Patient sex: M
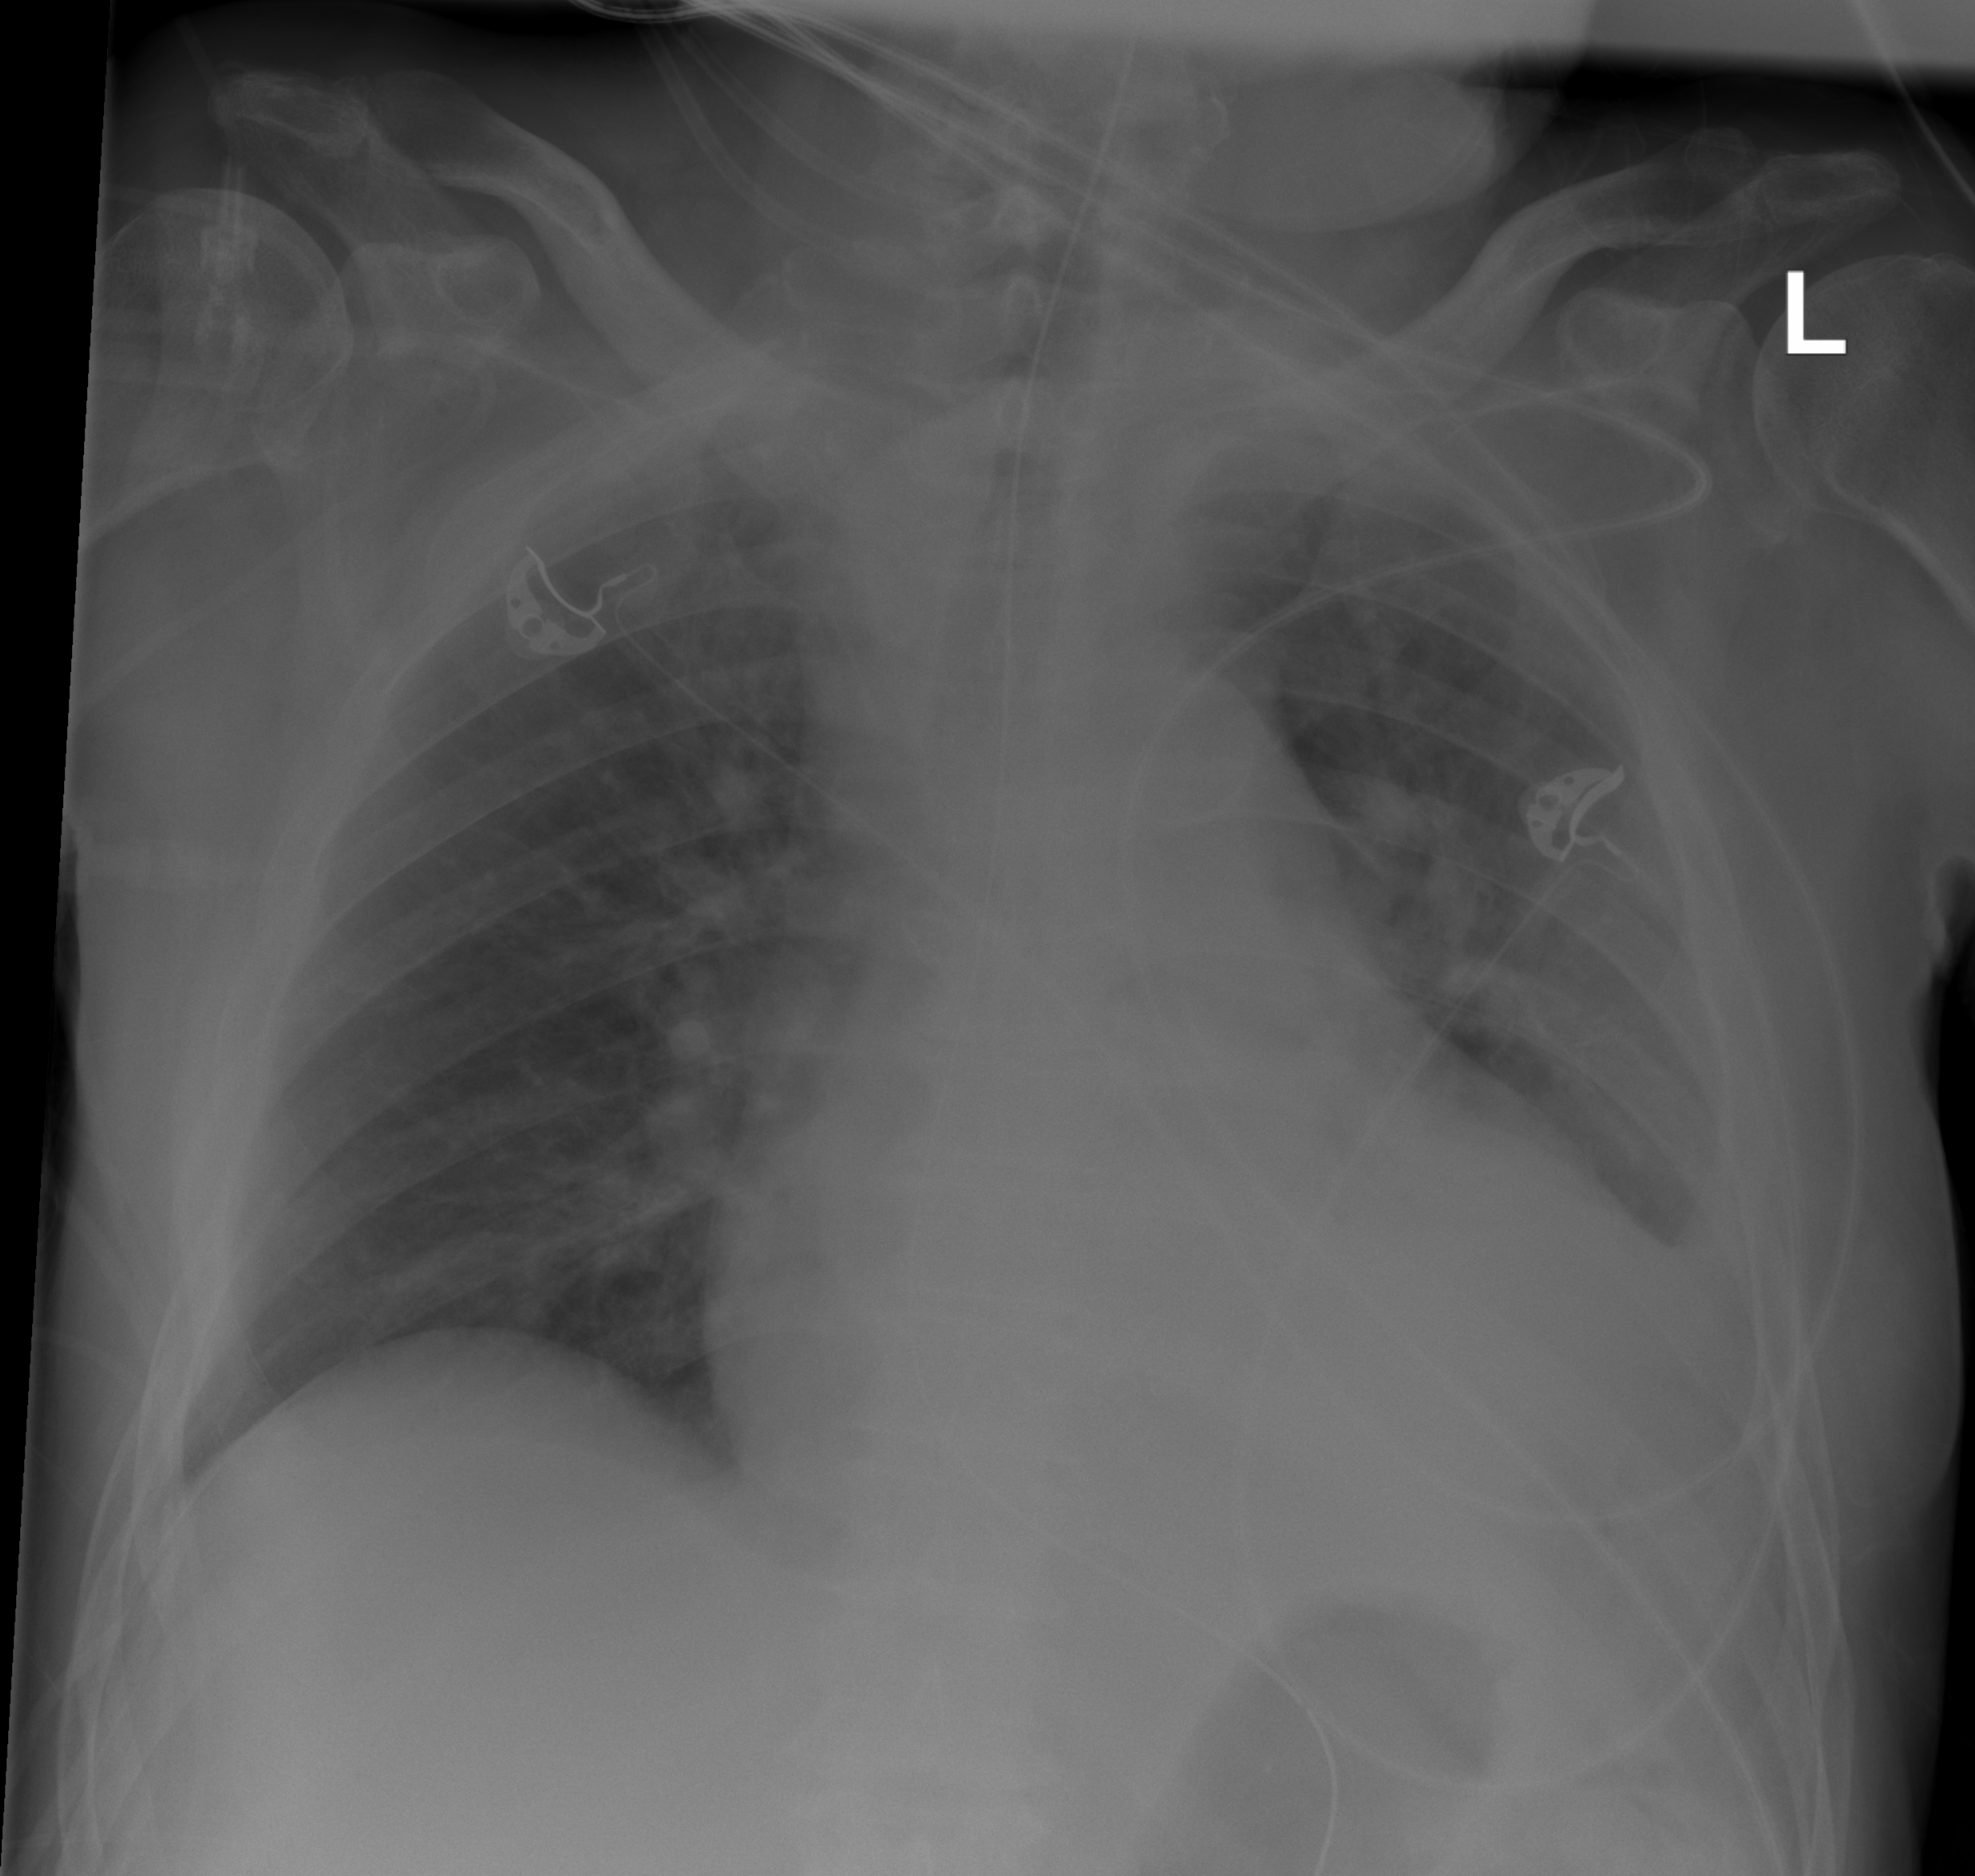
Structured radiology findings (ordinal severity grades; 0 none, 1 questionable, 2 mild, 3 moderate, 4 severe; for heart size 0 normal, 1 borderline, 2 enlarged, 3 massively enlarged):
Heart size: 2
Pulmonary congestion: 0
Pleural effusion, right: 1
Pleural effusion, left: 2
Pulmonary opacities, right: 0
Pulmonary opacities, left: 0
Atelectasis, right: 1
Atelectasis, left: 2